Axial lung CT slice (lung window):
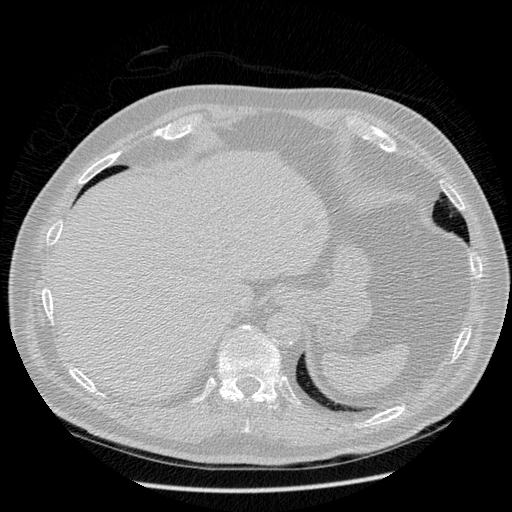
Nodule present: no